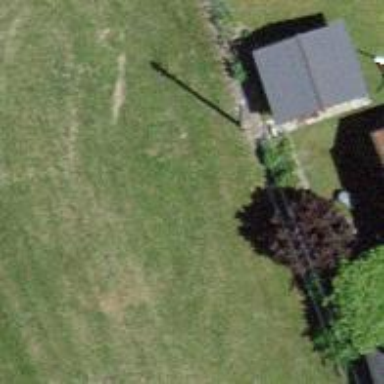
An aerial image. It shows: Minor power line.